Aerial crown-view tile of a tropical tree (Barro Colorado Island, Panama), acquired 20240611:
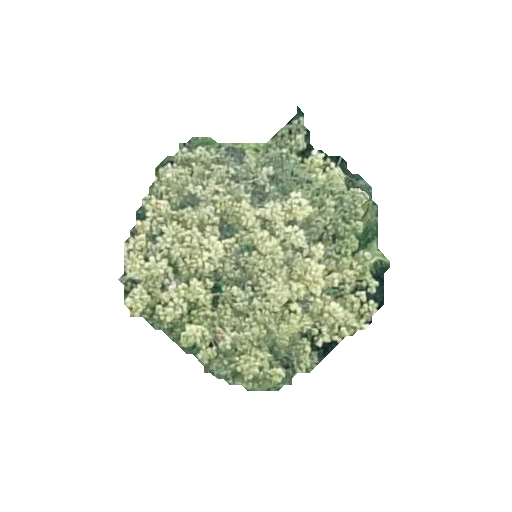
Species: Zanthoxylum ekmanii
GBIF accepted scientific name: Zanthoxylum ekmanii
Crown area: 79.417 m²